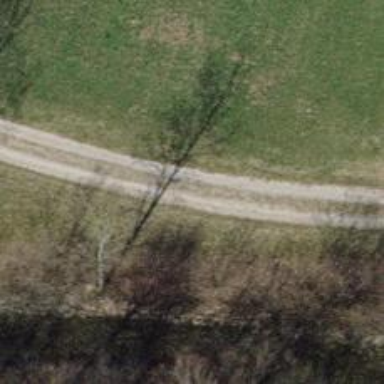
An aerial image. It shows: Compacted path with grade 4 tracktype.